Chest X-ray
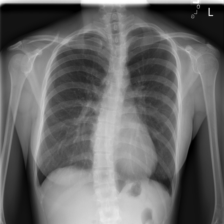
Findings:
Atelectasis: negative
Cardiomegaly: negative
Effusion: negative
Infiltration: negative
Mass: negative
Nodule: negative
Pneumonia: negative
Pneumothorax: negative
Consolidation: negative
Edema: negative
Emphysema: negative
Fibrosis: negative
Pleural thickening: negative
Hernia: negative